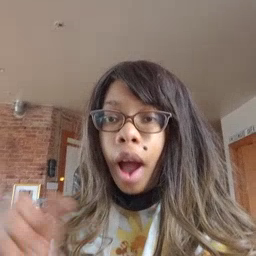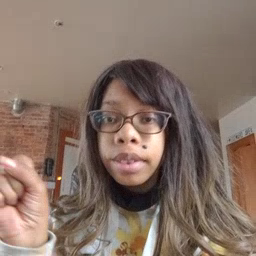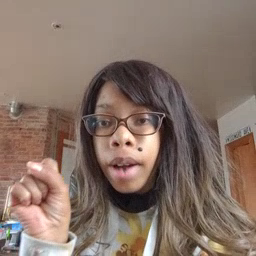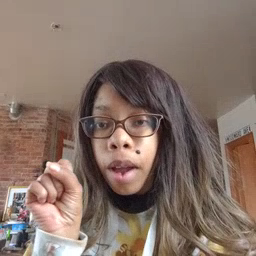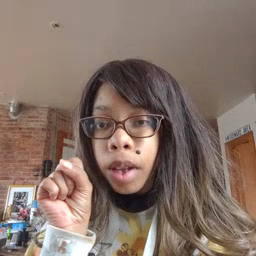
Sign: carrot